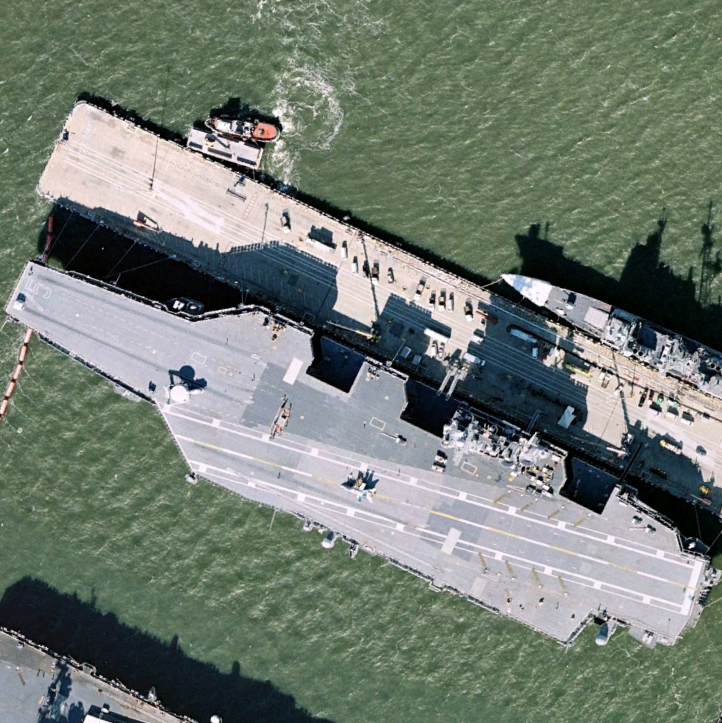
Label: aircraft_carrier